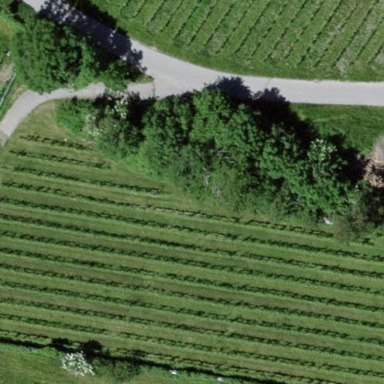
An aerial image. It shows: Vineyard growing grapes.